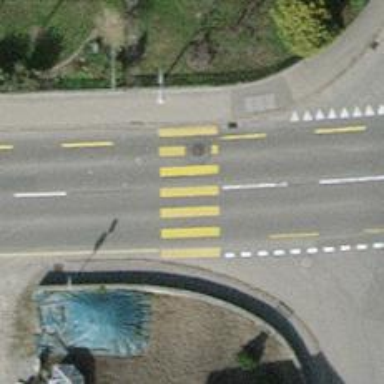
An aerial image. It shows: Marked crossing on footway.